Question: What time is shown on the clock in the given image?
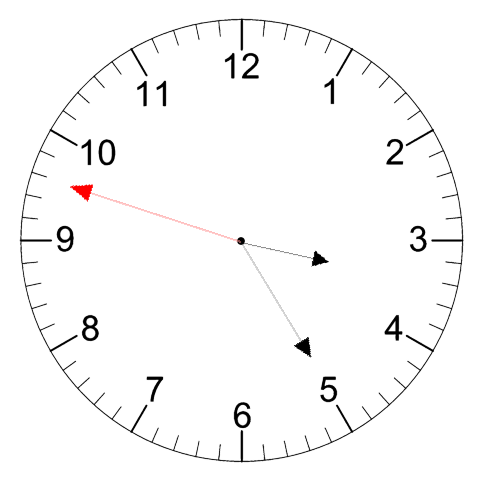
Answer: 03:24:48